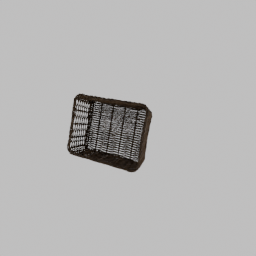
Label: tools